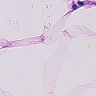
Metastatic tissue present: no